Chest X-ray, PA view. Patient: 38 years old, sex M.
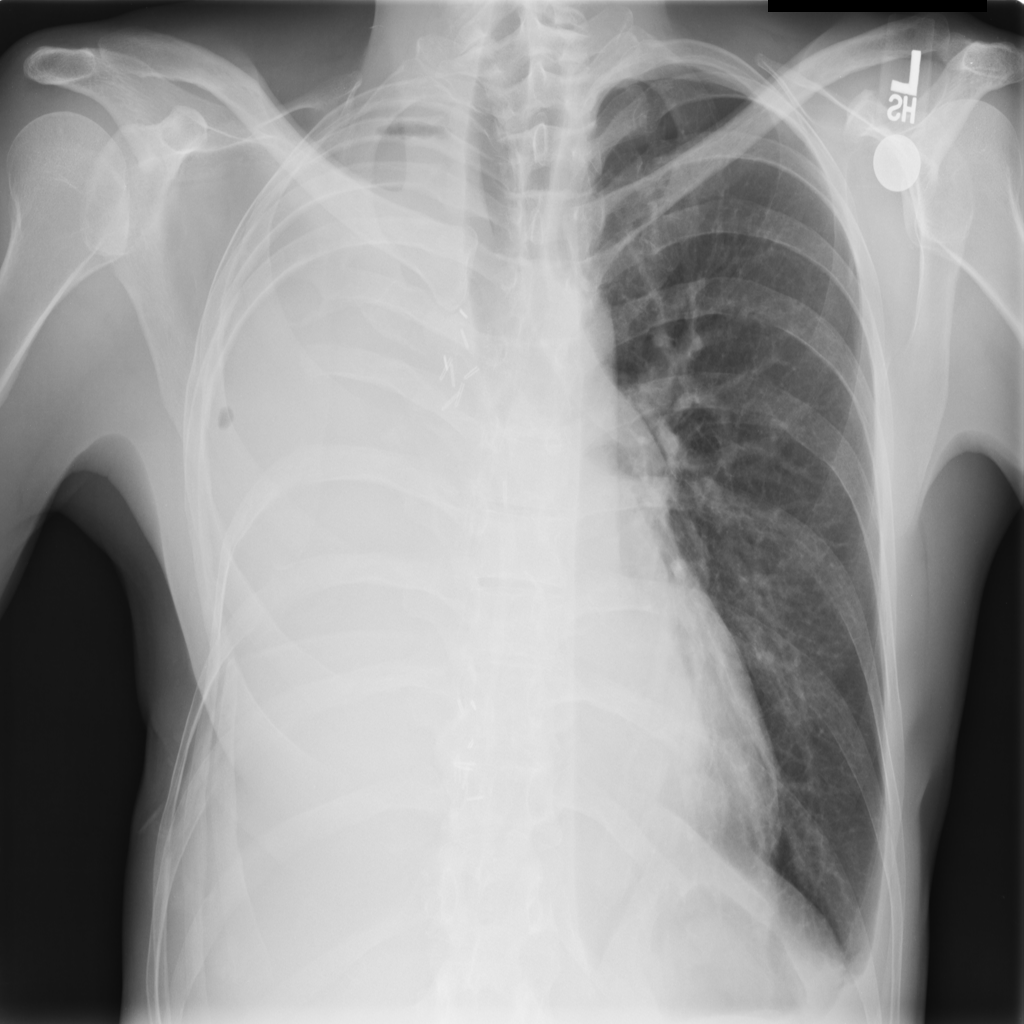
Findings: No Finding